Group 1:
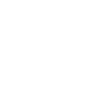
Group 2:
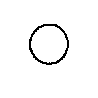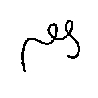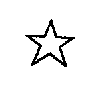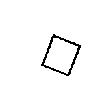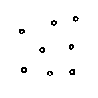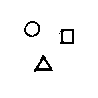
Rule separating the two groups: Empty image vs. non-empty image.
Example: A circle fits on the right because it is not nothing.
Concepts: 0, empty, existence, nothing, zero
Comments: The first Bongard Problem.
All examples in this Bongard Problem are line drawings (one or more connected figures made up of curved and non-curved lines).
Author: Mikhail M. Bongard
Reference: M. M. Bongard, Pattern Recognition, Spartan Books, 1970, p. 214.